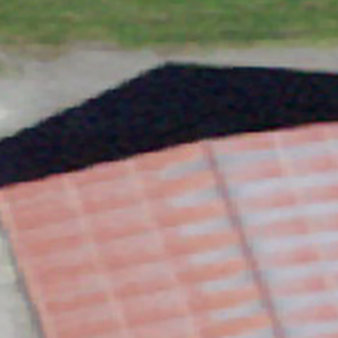
Label: other